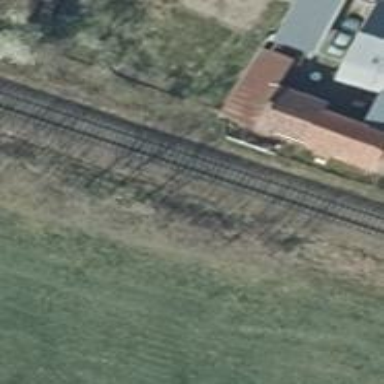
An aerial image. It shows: Solitary milestone along the railway.